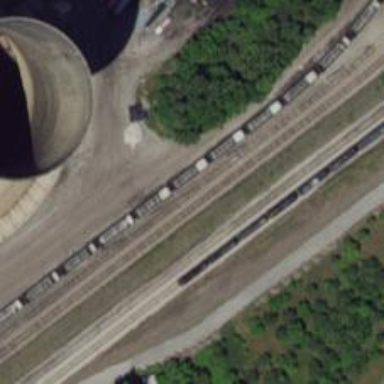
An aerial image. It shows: Railway yard.